Interaction volume radius: 10 \u00c5
Interaction volume height: 20 \u00c5
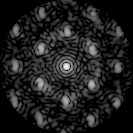
Disorder parameter: 0.451